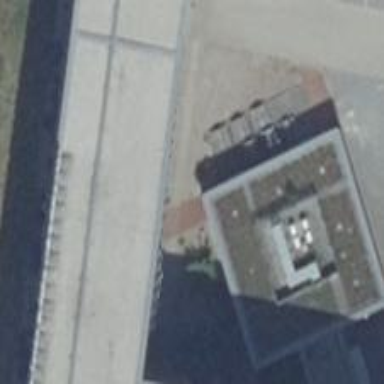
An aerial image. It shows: Part of building.